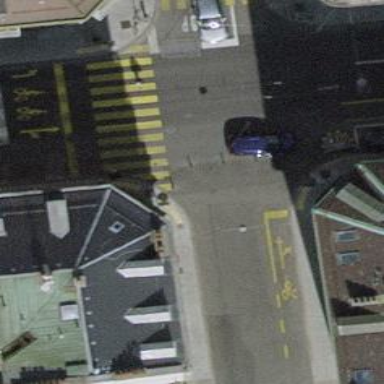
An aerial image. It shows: Pedestrian road.